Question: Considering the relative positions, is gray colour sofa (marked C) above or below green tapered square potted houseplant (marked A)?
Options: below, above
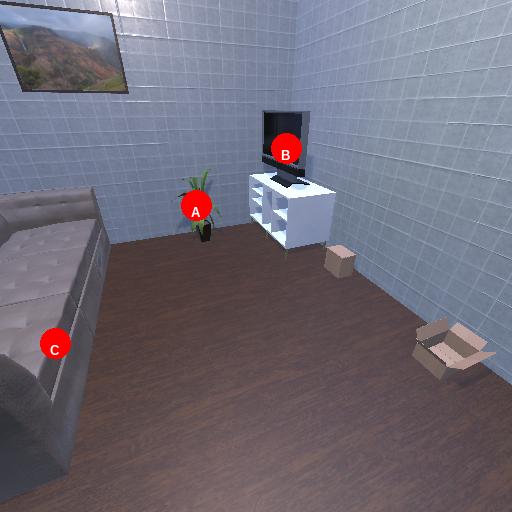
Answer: below